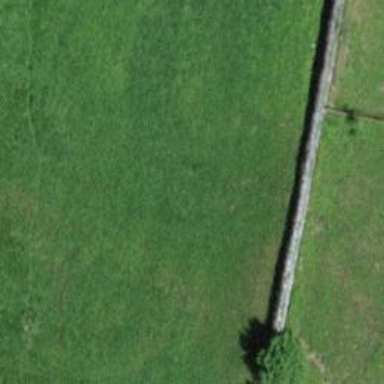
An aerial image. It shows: Wall barrier.